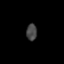
Tissue: lung
Cell type: Endothelial cells
Senescence score: 0.1462
Nuclear area (px): 169
Mean DAPI intensity: 70.189